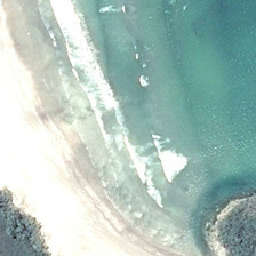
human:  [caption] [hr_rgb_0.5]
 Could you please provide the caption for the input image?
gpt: There are some green trees on the yellow and blue coast.

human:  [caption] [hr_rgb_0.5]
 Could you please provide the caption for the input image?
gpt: Near the Yellow Beach, the waves on the sea surged out.

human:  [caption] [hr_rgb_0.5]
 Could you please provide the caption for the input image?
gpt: There are waves on the sea near the yellow beach.

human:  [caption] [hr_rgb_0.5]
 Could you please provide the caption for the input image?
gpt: There are several green trees on the yellow and blue coast.

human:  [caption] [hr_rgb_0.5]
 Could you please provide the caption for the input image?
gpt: The waves appeared on the sea near the Yellow Beach.